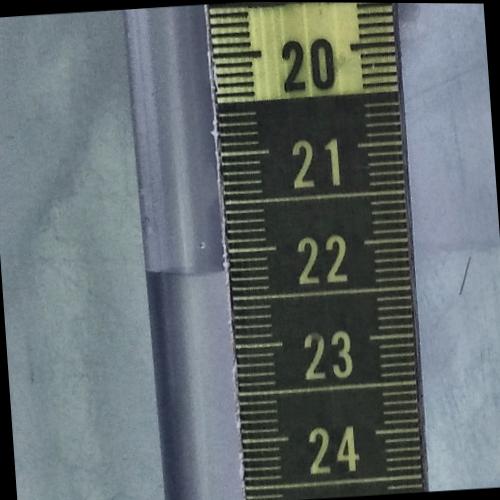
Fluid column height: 22.2 cm